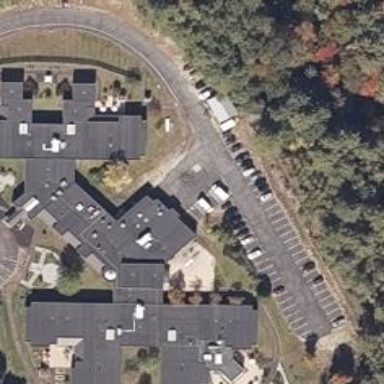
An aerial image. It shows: Nursing home.